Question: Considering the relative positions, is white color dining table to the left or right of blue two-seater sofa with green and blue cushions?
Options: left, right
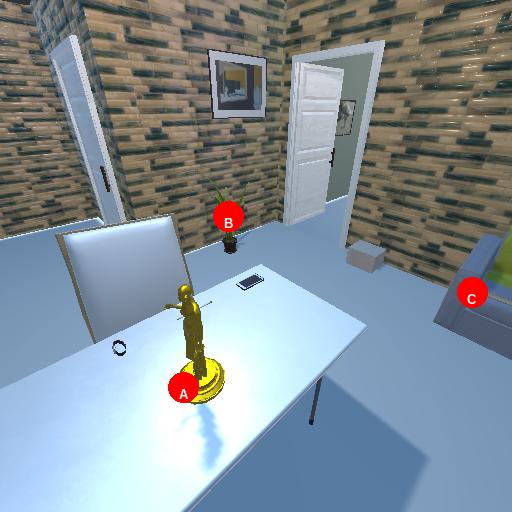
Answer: left